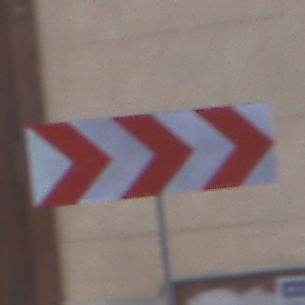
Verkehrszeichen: RichtungstafelnInKurvenGrossLinks
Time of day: MorningAfternoon
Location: Outdoor (Urban)
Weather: PartlyCloudy
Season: NotSpecified
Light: Natural